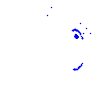
Particle: pion